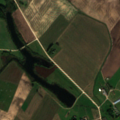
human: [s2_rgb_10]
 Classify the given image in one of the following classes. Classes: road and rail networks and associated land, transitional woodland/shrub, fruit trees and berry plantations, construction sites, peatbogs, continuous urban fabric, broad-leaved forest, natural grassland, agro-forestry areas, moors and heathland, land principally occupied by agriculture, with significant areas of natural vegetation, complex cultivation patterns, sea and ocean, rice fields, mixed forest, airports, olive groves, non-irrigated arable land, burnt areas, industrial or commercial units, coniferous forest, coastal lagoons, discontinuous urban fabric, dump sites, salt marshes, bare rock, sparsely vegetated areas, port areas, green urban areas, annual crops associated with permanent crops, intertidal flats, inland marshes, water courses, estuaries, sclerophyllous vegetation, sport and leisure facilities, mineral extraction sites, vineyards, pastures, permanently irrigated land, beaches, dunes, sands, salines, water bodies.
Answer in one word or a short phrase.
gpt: non-irrigated arable land, complex cultivation patterns, land principally occupied by agriculture, with significant areas of natural vegetation